Question: '''
<div align="center" style="background:#bfcfe4;"><font face="Arial, Helvetica, sans-serif" style="font-size: 13px;"><br /><div style="width:666px; background-color:#ffffff; margin:10px auto 40px; padding:10px 34px 34px;"><table width="670" cellspacing="0" cellpadding="0" border="0" bgcolor="#ffffff" style="font-family: Arial,Helvetica,sans-serif; font-size: 12px; color:#000000;"><tr><td>some html here...</td></tr></table></div></div>
'''

The top picture is from browser(s) and the bottom one is from outlook. As you can see that the padding in the bottom one is not working. I am not sure why is this happening, please help.
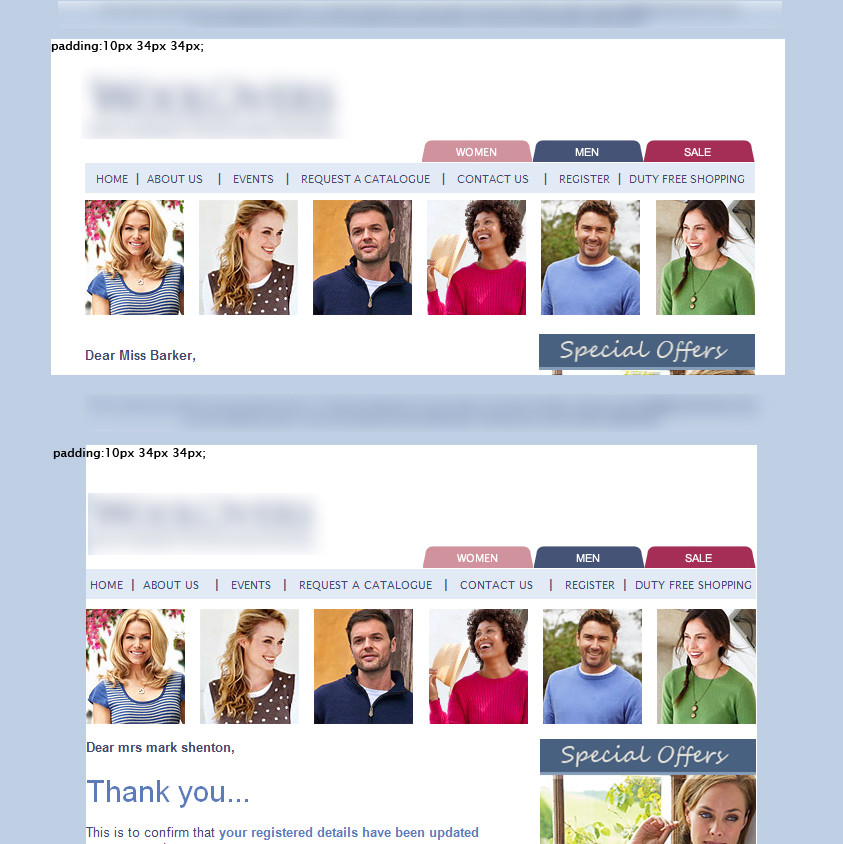
Answer: There are a few wacky things going on in your code. It's probably one of these 3 issues:
- - -
You would also be better served to use nested tables than the div as they cause a lot less headaches.